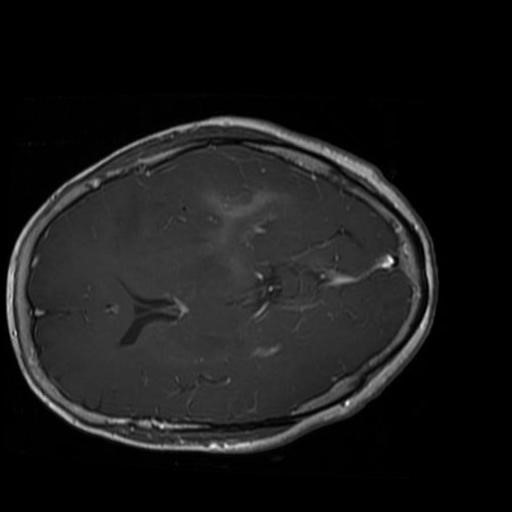
Label: brain_glioma